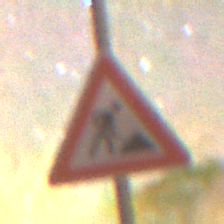
Verkehrszeichen: Arbeitsstelle
Umgebung: Outdoor, Nature
Tageszeit: Night
Wetter: Clear
Licht: Natural
Jahreszeit: NotSpecified
Kontrast: LowContrast